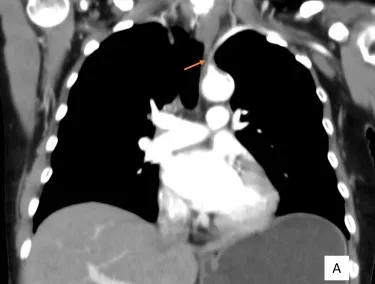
Computed tomography with angiogram showing subclavian stenosis before and after vascular intervention. (A) Before, orange arrow indicating left subclavian stenosis.
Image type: radiology (ct)